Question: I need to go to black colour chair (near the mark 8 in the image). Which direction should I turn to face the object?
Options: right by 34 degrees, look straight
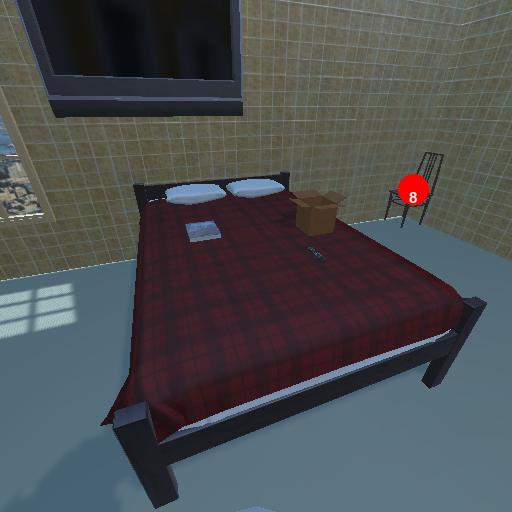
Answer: right by 34 degrees